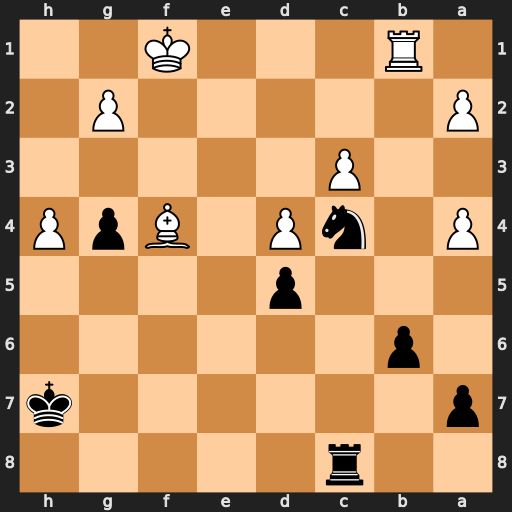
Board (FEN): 2r5/p6k/1p6/3p4/P1nP1BpP/2P5/P5P1/1R3K2
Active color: b
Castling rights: -
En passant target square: -
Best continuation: Rf8 Kf2 Rxf4+